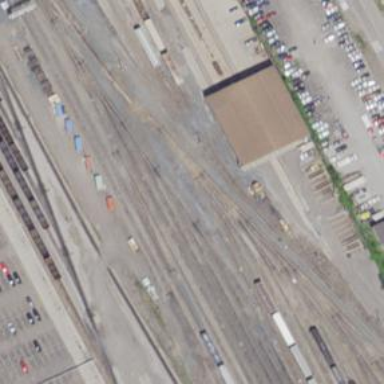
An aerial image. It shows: Railway yard used for servicing trains.